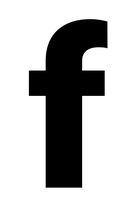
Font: Roboto_Black